Question: I am a beginner in programming.
There are three tables is in database: 'tblclients', 'tblinvoices', 'tblinvoicepaymentrecords'.
Now, I want to show Total Due in Client Area, right now there is only Percentage Graph showing.
Here is the Flow:
1. I added a client, it goes in tblclients with client id 1.
2. I create invoice of 10000 for Client ID 1, It will Record in tblinvoices with the id,total amount and client id in respective columns (id, total and clientid ).
3. Now I will record payment for this invoice, the client paid only 7000 - This payment will be recorded in tblinvoicepaymentrecords with amount paid and invoice id in respective columns ( amount and invoiceid ).
Now I want to show the client when they will be login to their customer panel, total Amount Due ( for each Client their own Due ).
I will just include this where I want to show:

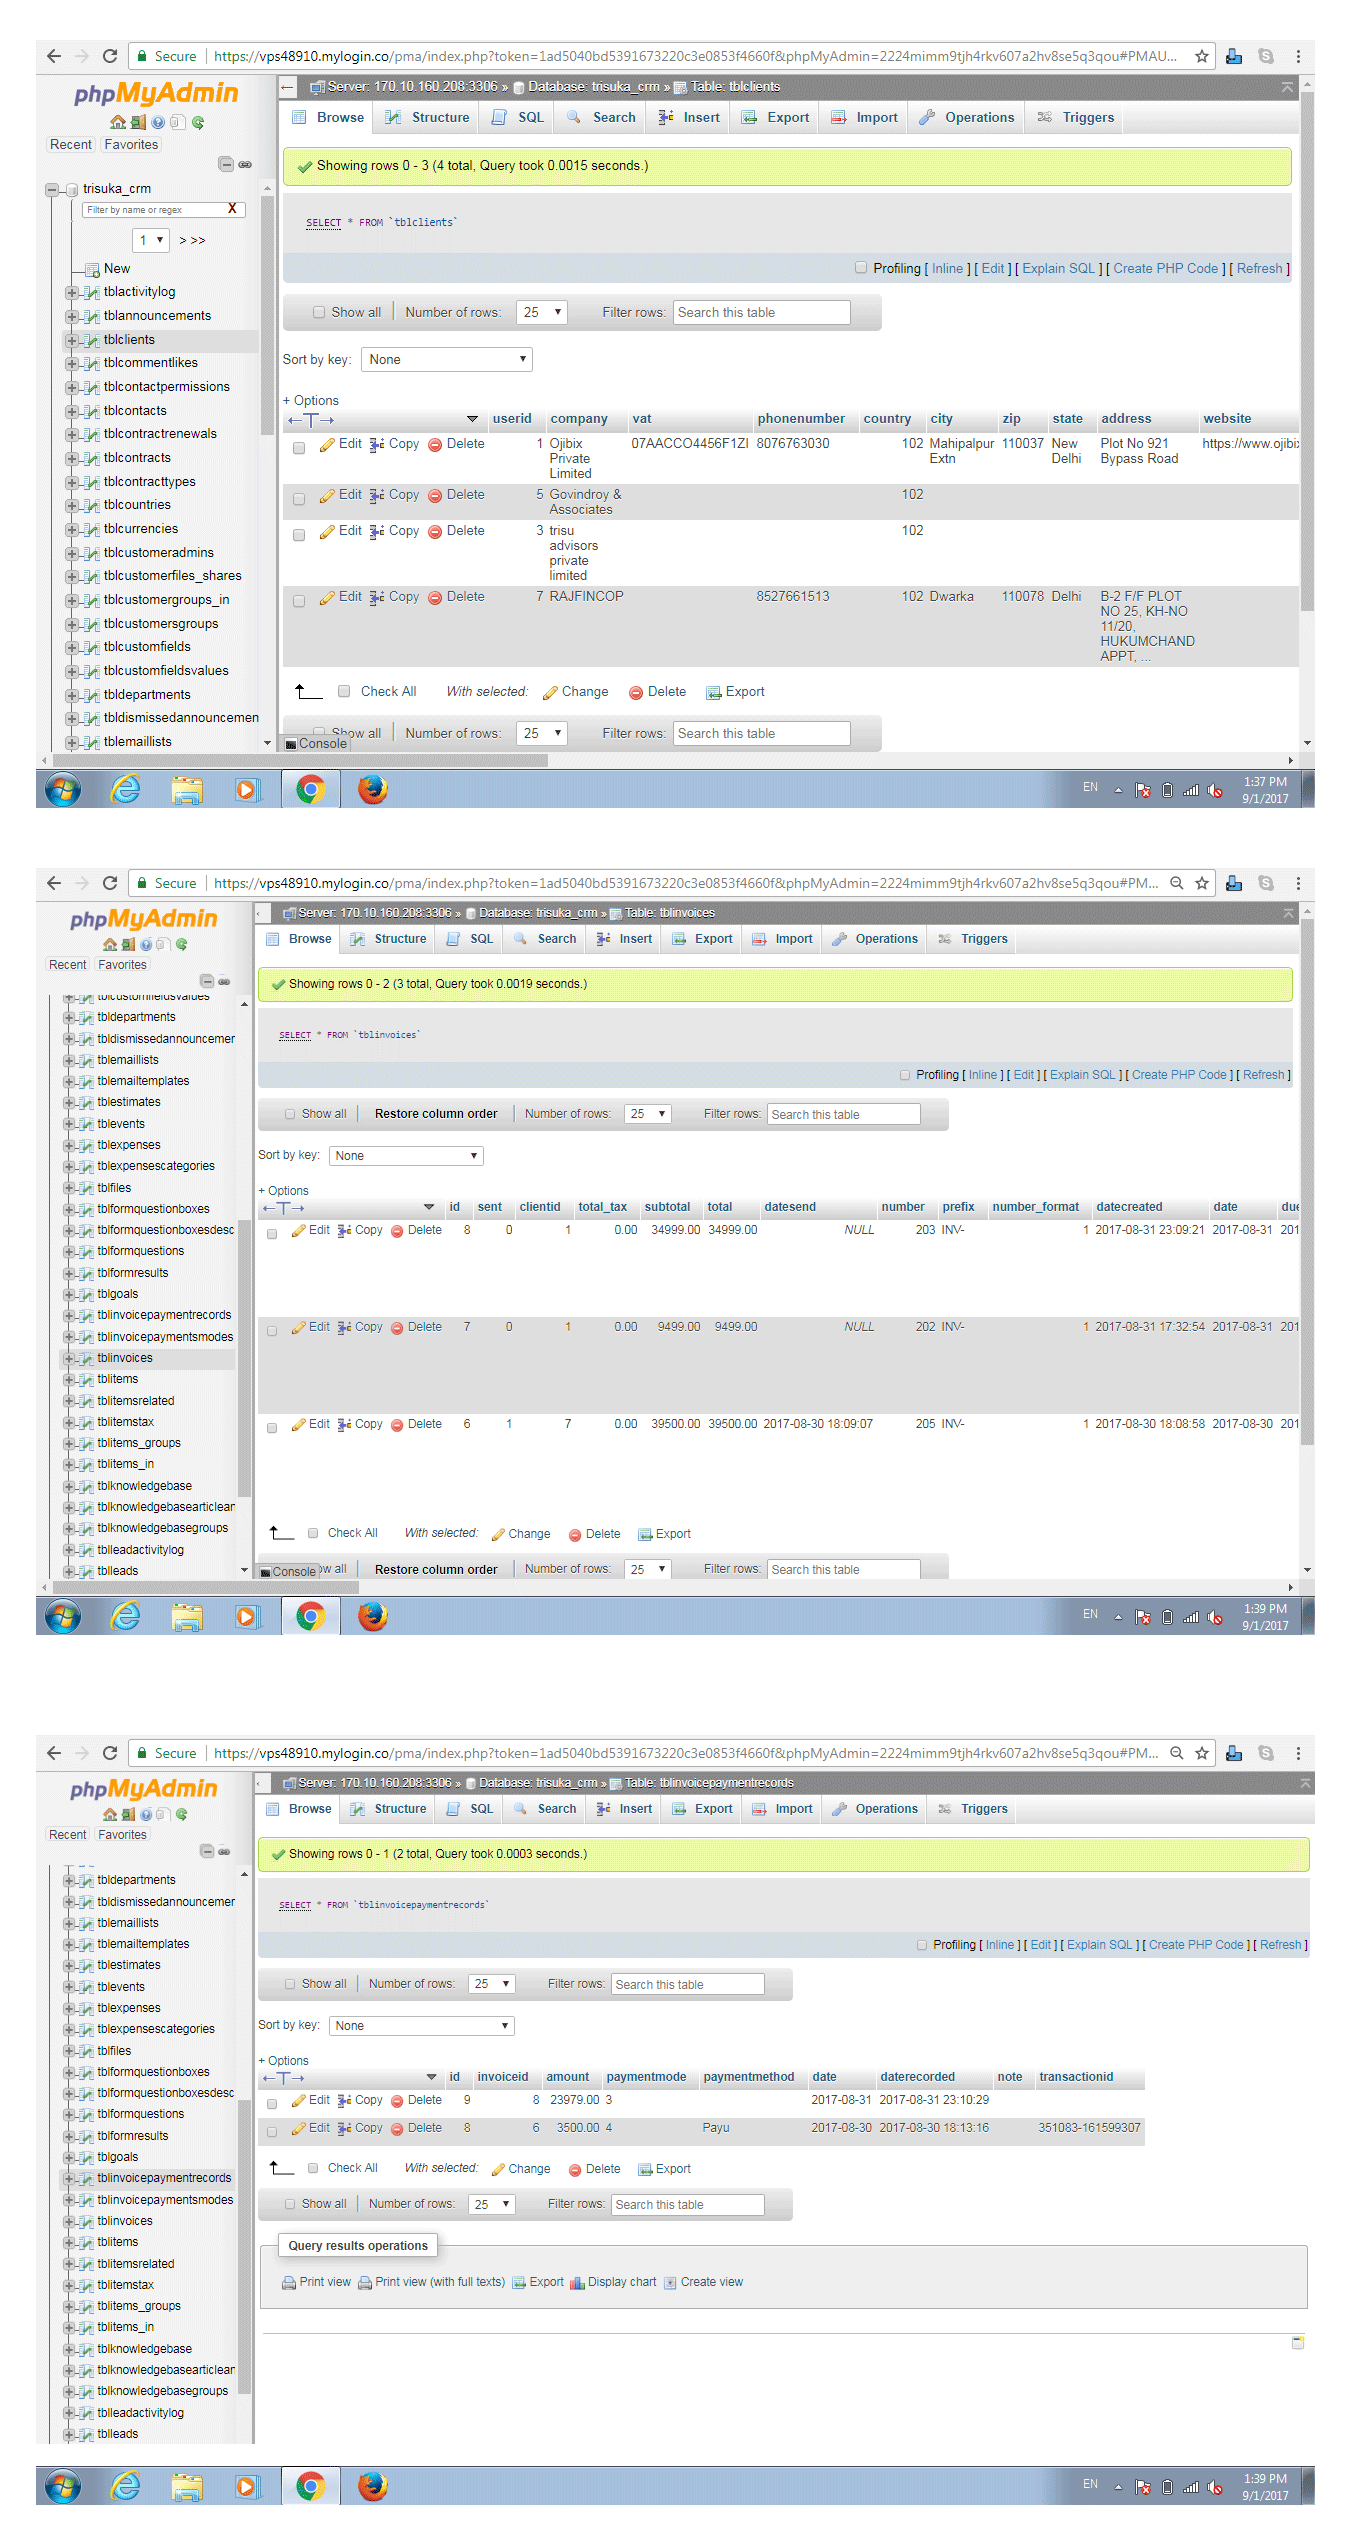
Answer: <URL>
SQL query:
'''
SELECT
client.name AS client_name,
tblinvoices.total_amount AS total_amount,
tblinvoicepaymentrecords.amount_paid AS paid_amount,
(
tblinvoices.total_amount - tblinvoicepaymentrecords.amount_paid
) AS amount_due
FROM
client
LEFT JOIN tblinvoices ON client.id = tblinvoices.client_id
LEFT JOIN tblinvoicepaymentrecords ON tblinvoices.invoice_id = tblinvoicepaymentrecords.invoiceid
'''
Here is the result I got:
<URL>
As per your table structure, this will be your query:
'''
SELECT
tblclients.userid as client_id,
tblclients.company as company_name,
tblinvoices.total AS total_amount,
tblinvoicepaymentrecords.amount AS paid_amount,
( tblinvoices.total - tblinvoicepaymentrecords.amount ) AS amount_due
FROM
tblclients
LEFT JOIN tblinvoices ON tblclients.userid = tblinvoices.clientid
LEFT JOIN tblinvoicepaymentrecords ON tblinvoices.id = tblinvoicepaymentrecords.invoiceid
'''